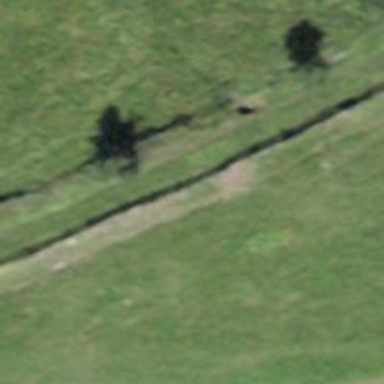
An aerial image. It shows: Path on the ground.